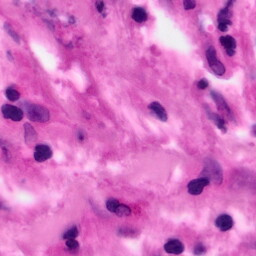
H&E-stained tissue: Pancreatic